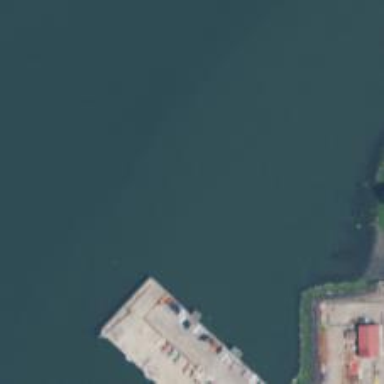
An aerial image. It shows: Dock by the waterway.